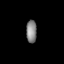
Tissue: prostate
Cell type: Epithelial cells
Senescence score: 0.2951
Nuclear area (px): 234
Mean DAPI intensity: 132.124